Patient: sex M, age 44
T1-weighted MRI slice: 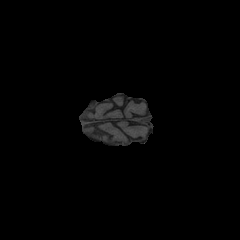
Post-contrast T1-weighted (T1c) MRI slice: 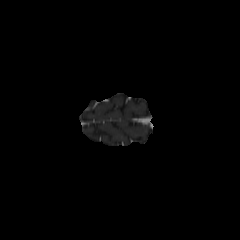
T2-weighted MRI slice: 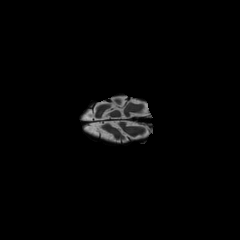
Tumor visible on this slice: no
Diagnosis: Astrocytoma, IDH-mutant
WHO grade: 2